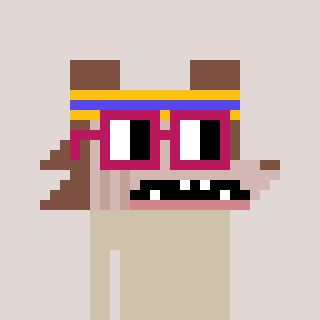
a pixel art character with square dark red glasses, a werewolf-shaped head and a bege-colored body on a warm background